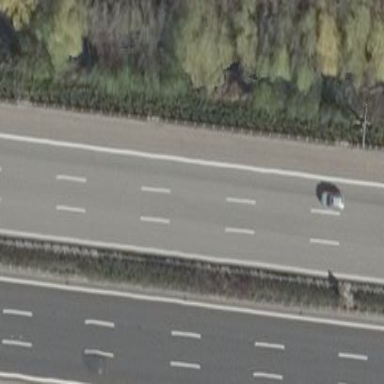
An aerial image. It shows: Motorway area.